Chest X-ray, AP view. Patient: 59 years old, sex F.
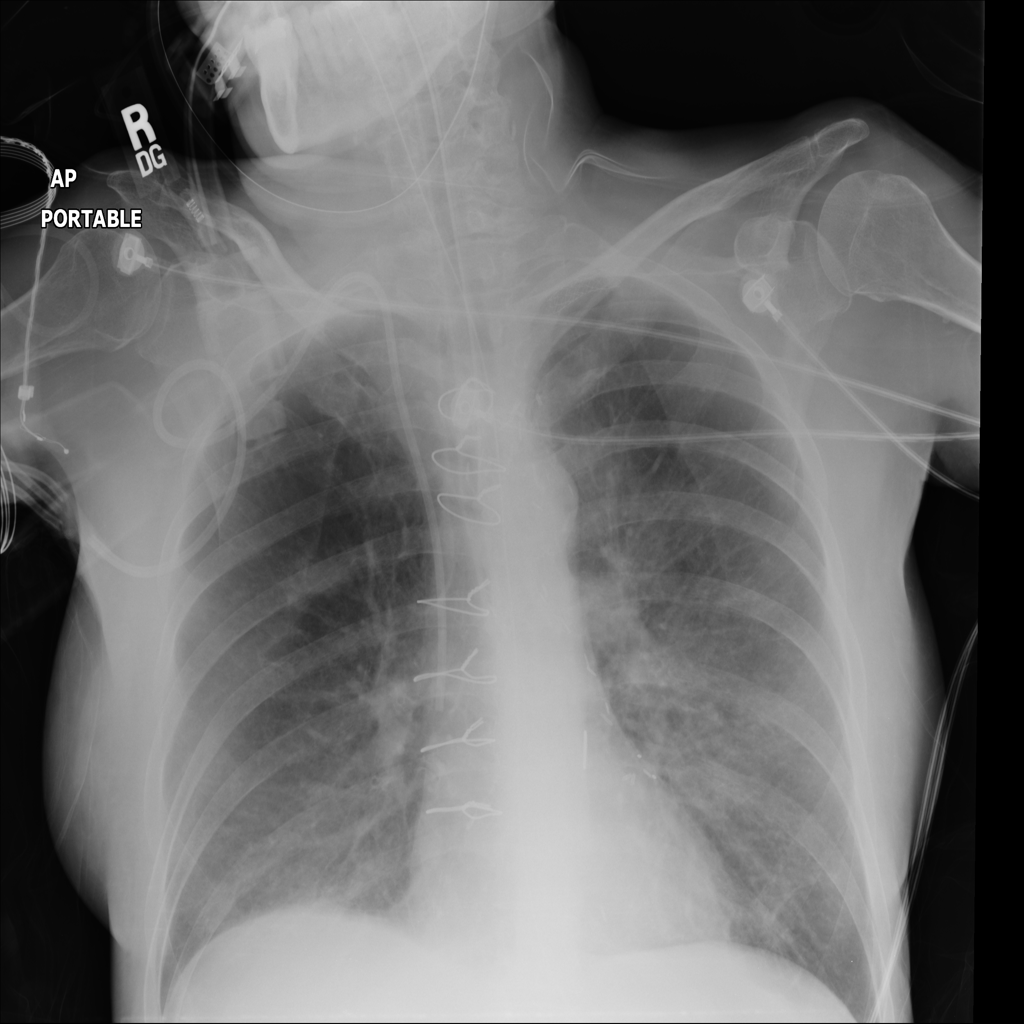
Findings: No Finding